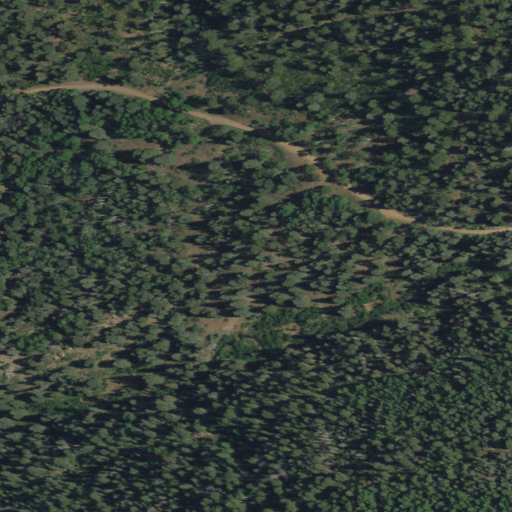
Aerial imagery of valley in New Mexico named Cañon Derecho containing evergreen forest and deciduous forest